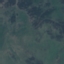
Land use / land cover: HerbaceousVegetation